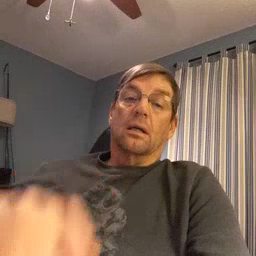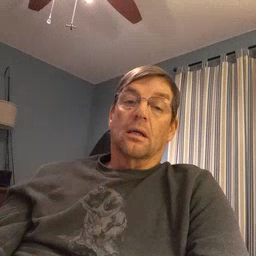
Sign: cheek